Question:
Please see the above image for rows I would like returned, those highlighted in yellow.
From the picture attached, I would like it to only return id and as they end at .
I want to pull the last entry for a non-unique id where there could be X amount of entries per non-unique id.
I am not overly experience in SQL, but what I know is;
I could do
'''
SELECT max(stage), id
FROM [dbo].[table] group by id
'''
and this gives me a pretty good starting point. I'd rather sort on the date field, as the "stage" isn't actually an int, I've done that for simplicity here.
So I essentially need to get the last entry (figured out by date) for all non-unique id's where stage doesn't equal X
I feel like it's a really simple, everyday query, but I just can not wrap my head around a simple, efficient way to do it.
Any help is much appreciated.
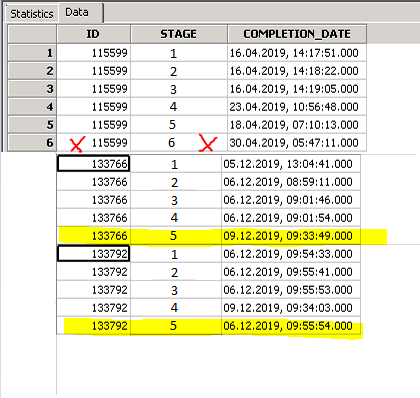
Answer: I want to point out that 'not exists' is also a way to approach this:
'''
select t.*
from t
where t.stage = 5 and
not exists (select 1
from t t2
where t2.id = t.id and t2.stage > t.stage
);
'''
With an index on '(id, stage)', you might be surprised at how good the performance is.